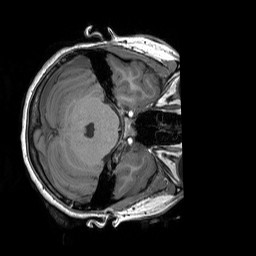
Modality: T1w
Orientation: axial
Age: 24
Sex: female
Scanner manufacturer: siemens
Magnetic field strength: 3 T
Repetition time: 1.9 s
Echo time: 0.00243 s